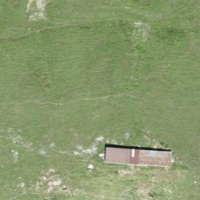
EUNIS habitat code: 25
Species observed at this site:
Rhododendron ferrugineum